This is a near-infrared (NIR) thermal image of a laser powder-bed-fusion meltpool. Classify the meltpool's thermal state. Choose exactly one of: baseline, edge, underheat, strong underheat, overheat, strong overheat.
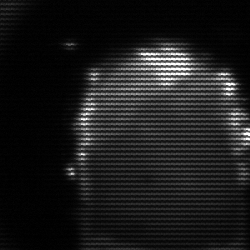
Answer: baseline